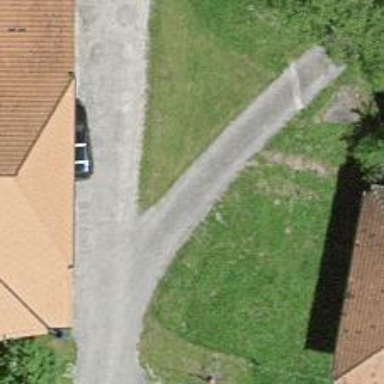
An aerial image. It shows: Residential road with high-quality surface.